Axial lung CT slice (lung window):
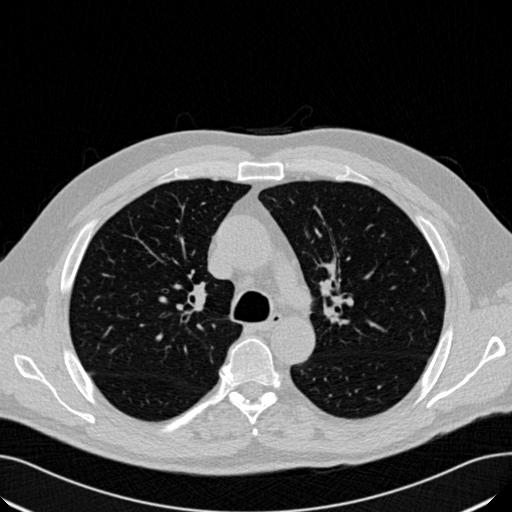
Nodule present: no